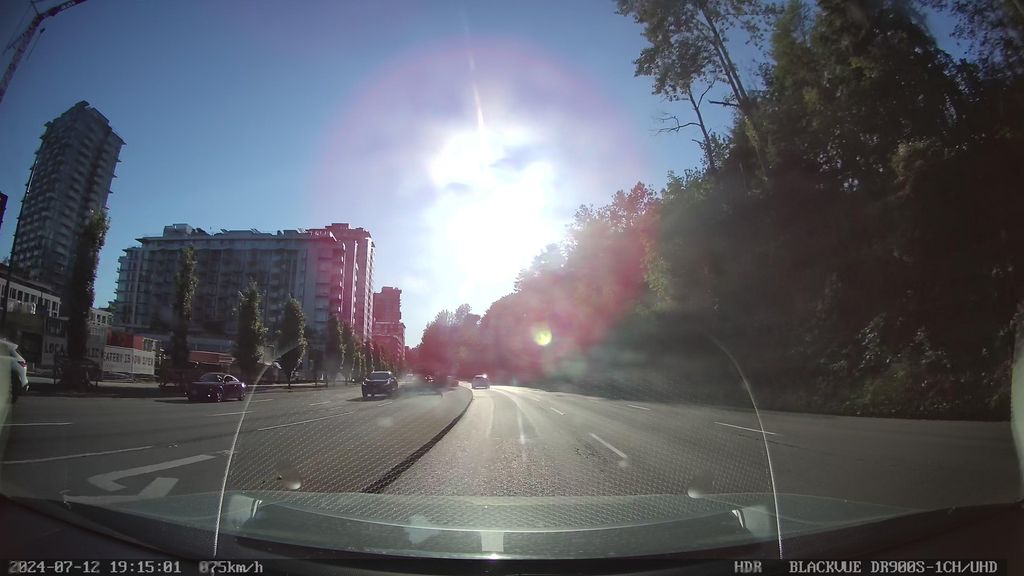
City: vancouver